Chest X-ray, PA view. Patient: 22 years old, sex M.
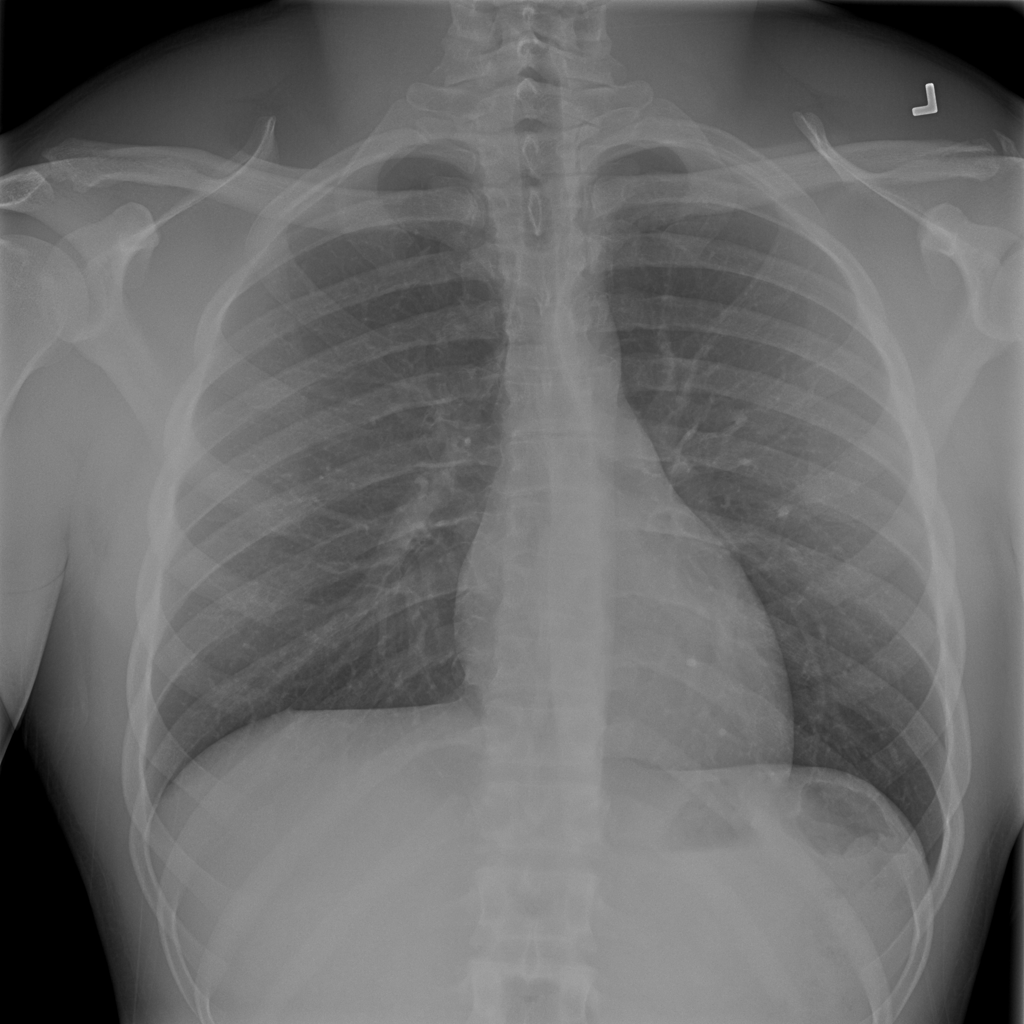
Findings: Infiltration